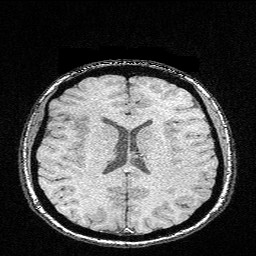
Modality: FLASH
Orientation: coronal
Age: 24
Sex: female